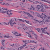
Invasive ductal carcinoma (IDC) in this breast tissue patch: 1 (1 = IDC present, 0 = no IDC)